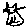
Label: cat